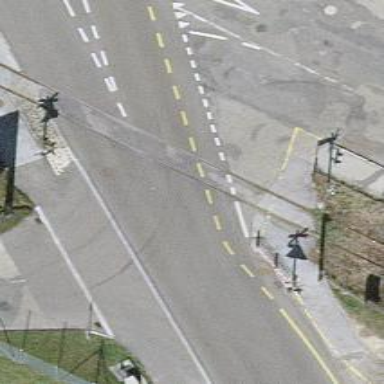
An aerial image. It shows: Level crossing on the railway with lights.